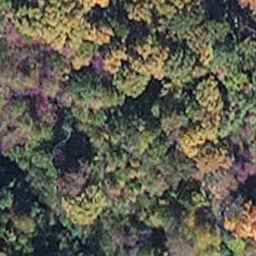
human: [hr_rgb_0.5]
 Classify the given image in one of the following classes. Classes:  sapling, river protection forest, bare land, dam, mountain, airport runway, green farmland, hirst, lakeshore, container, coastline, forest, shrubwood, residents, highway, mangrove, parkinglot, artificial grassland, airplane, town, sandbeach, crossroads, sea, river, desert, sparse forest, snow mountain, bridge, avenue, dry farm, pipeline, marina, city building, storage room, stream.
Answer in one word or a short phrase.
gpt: mangrove